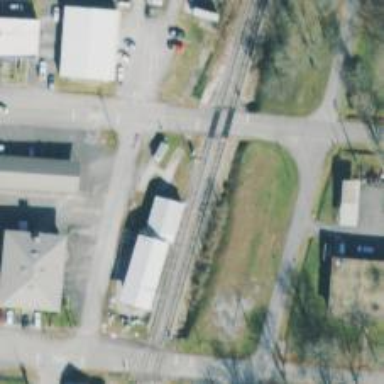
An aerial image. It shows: Railway siding with rails.